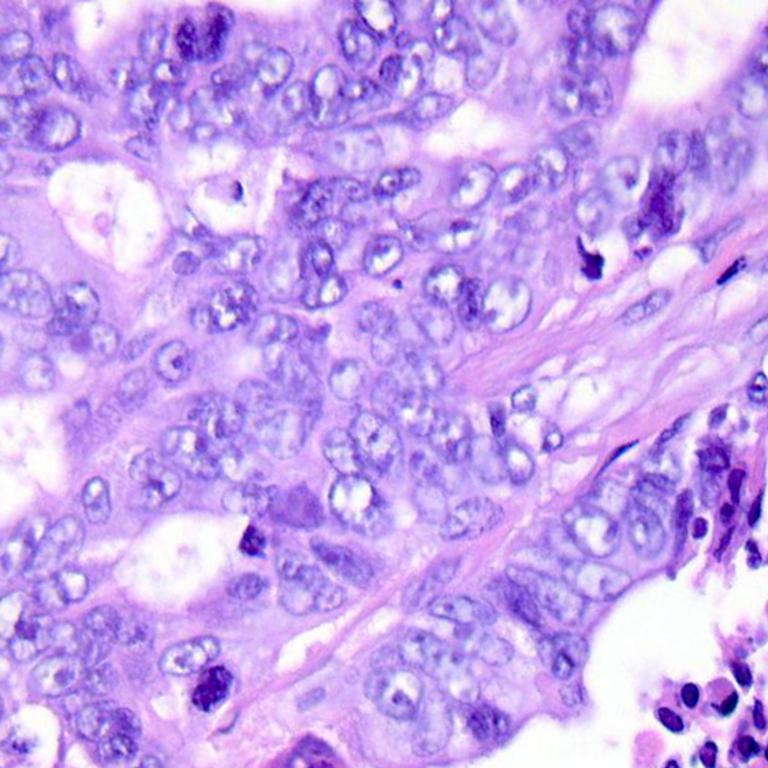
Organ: colon
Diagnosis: adenocarcinomas